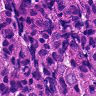
Metastatic tissue present: yes